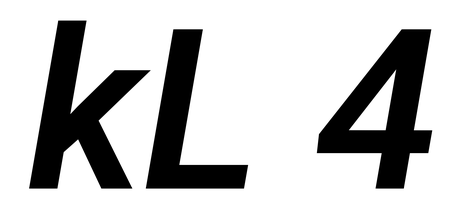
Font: Roboto-Italic_SemiBold_Italic